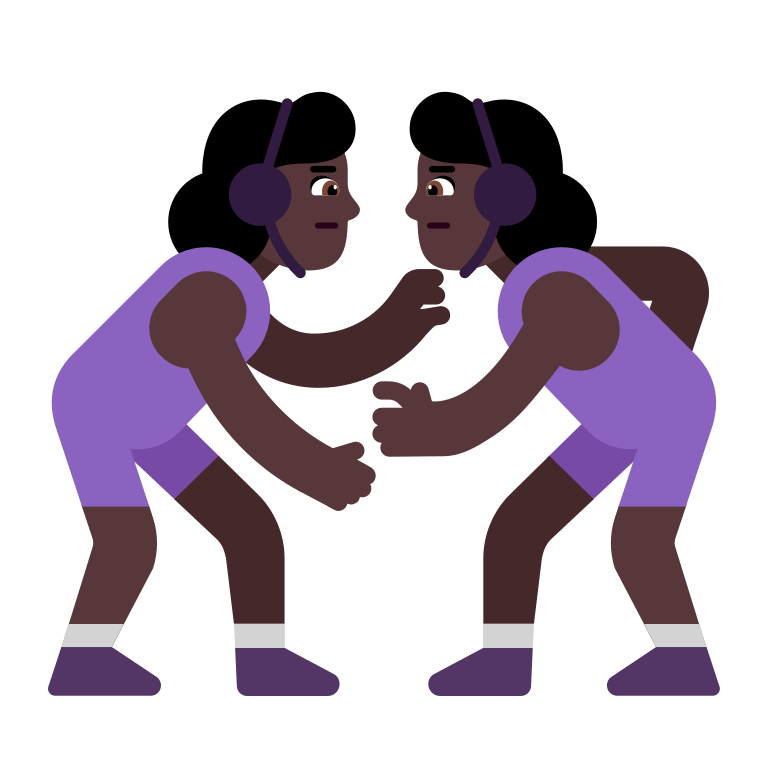
woman wrestling flat dark